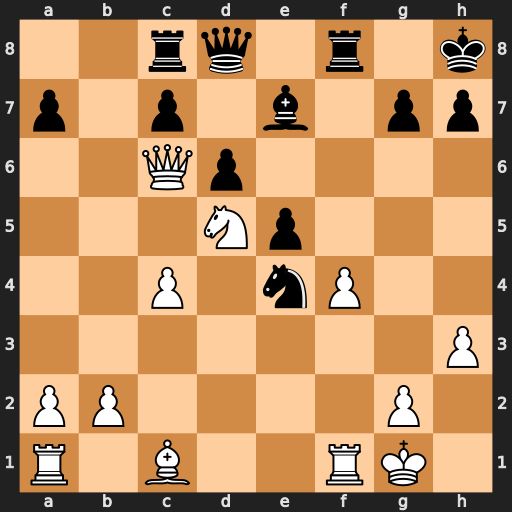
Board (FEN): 2rq1r1k/p1p1b1pp/2Qp4/3Np3/2P1nP2/7P/PP4P1/R1B2RK1
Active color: w
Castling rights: -
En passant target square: -
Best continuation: Nxe7 Qxe7 Qxe4